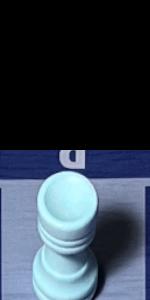
Label: Rook_White